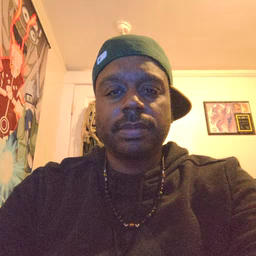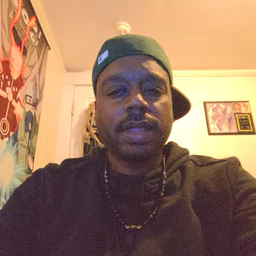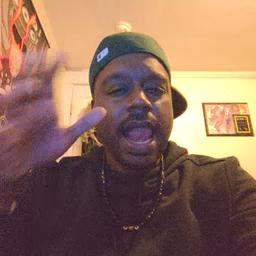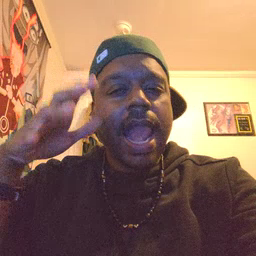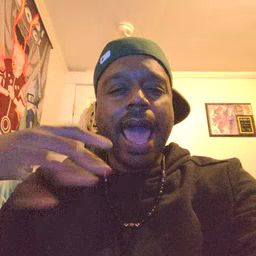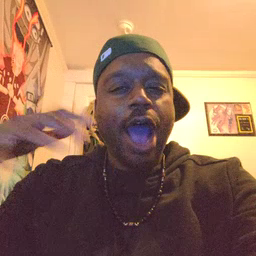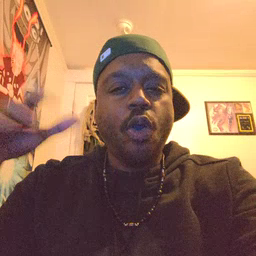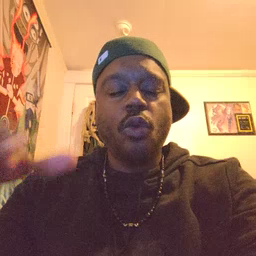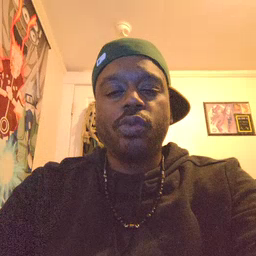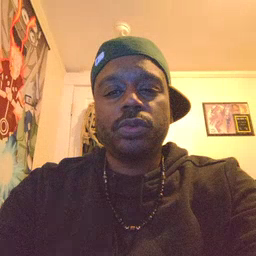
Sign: loud